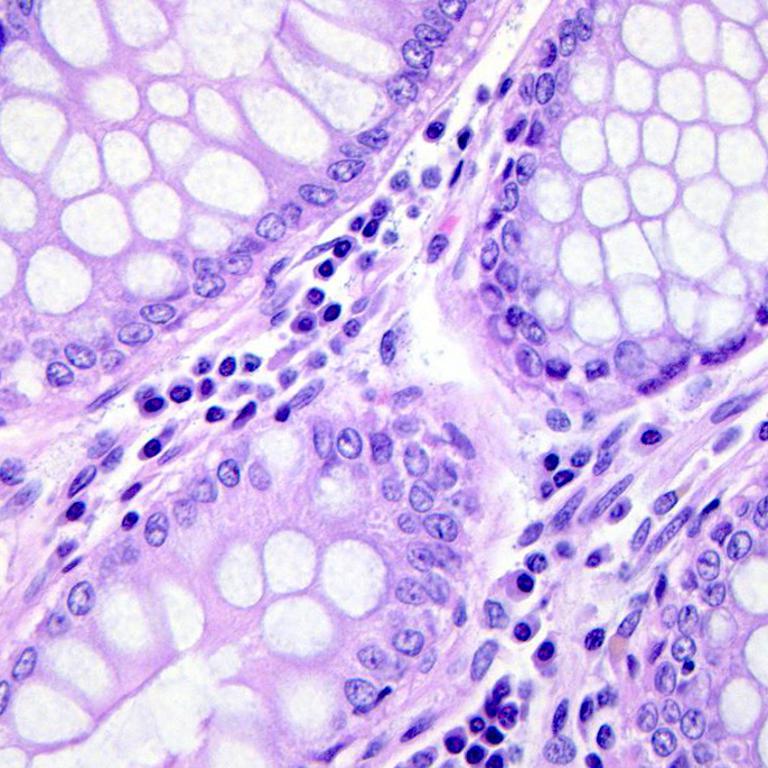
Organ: colon
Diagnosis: benign